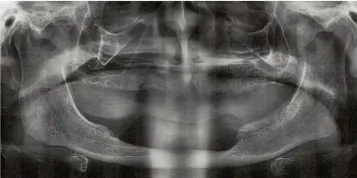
The patient's clinical presentation. (d) The preoperative panoramic view of the patient after the first 20 sessions of Hyperbaric oxygen.
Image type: radiology (x_ray)